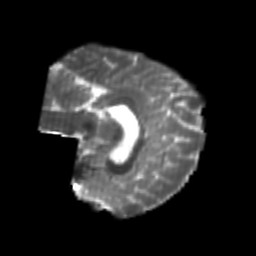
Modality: T2w
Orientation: sagittal
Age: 25
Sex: female
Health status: healthy
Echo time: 0.074 s